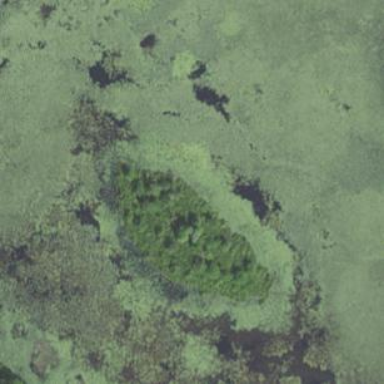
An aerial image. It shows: Marsh wetland.